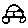
Label: car